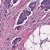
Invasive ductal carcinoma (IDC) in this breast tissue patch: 1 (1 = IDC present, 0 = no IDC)